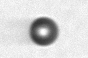
Label: bead